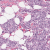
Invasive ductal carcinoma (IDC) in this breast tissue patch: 1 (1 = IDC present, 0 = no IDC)